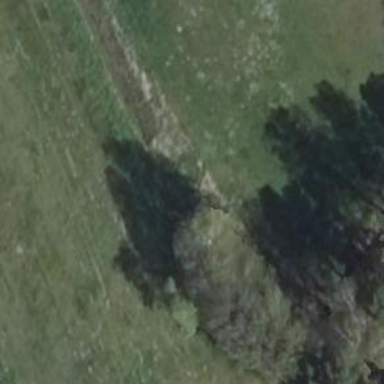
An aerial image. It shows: Row of deciduous broadleaved trees.